Field crop: maize
Growth stage: 2
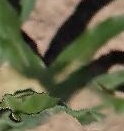
Species: maize